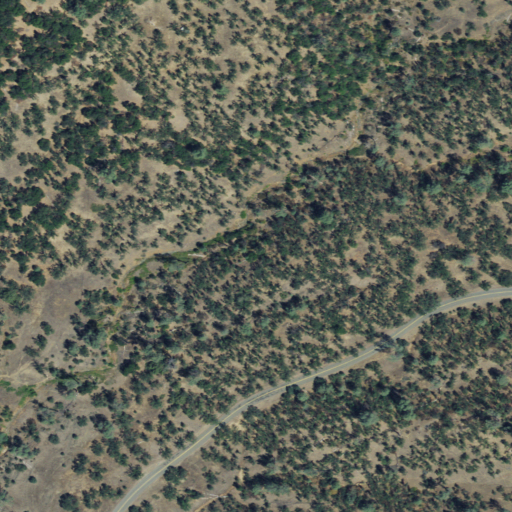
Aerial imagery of valley in California named Watson Gulch containing shrub, open development, mixed forest, and evergreen forest